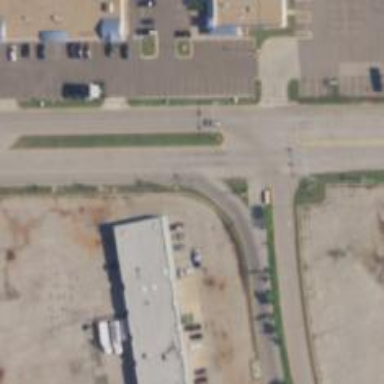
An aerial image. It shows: Asphalt road with secondary link designation.